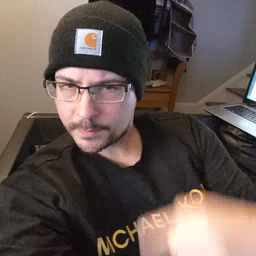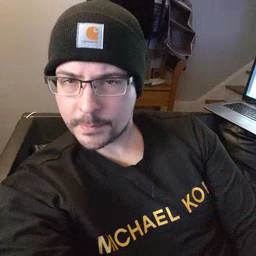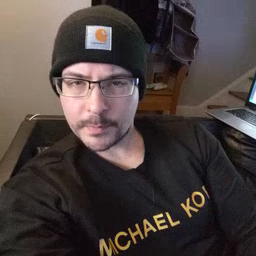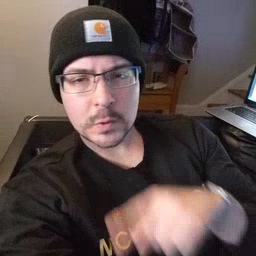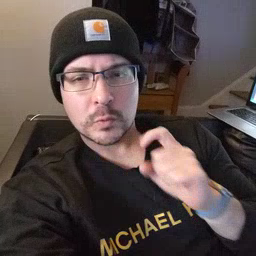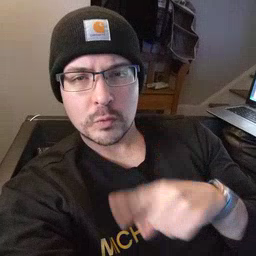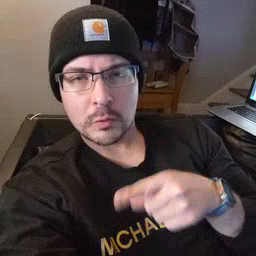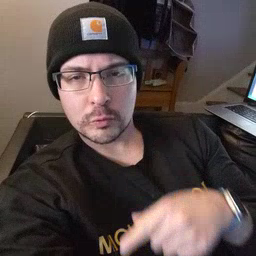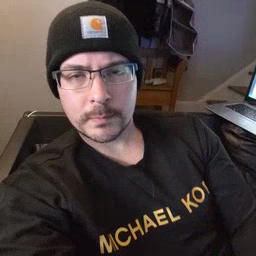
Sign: dryer